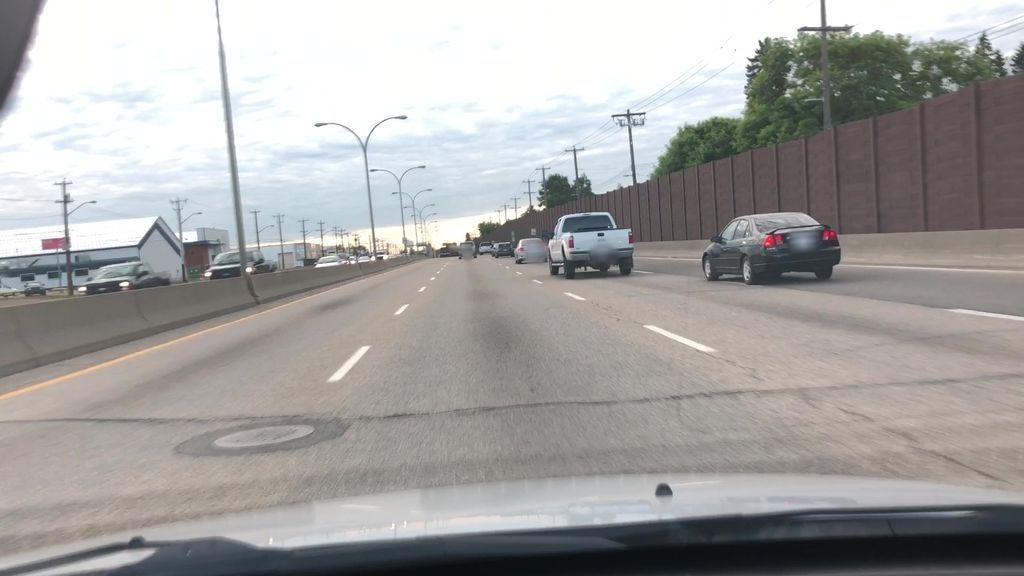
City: edmonton